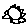
Label: sun